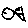
Label: fish